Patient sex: F
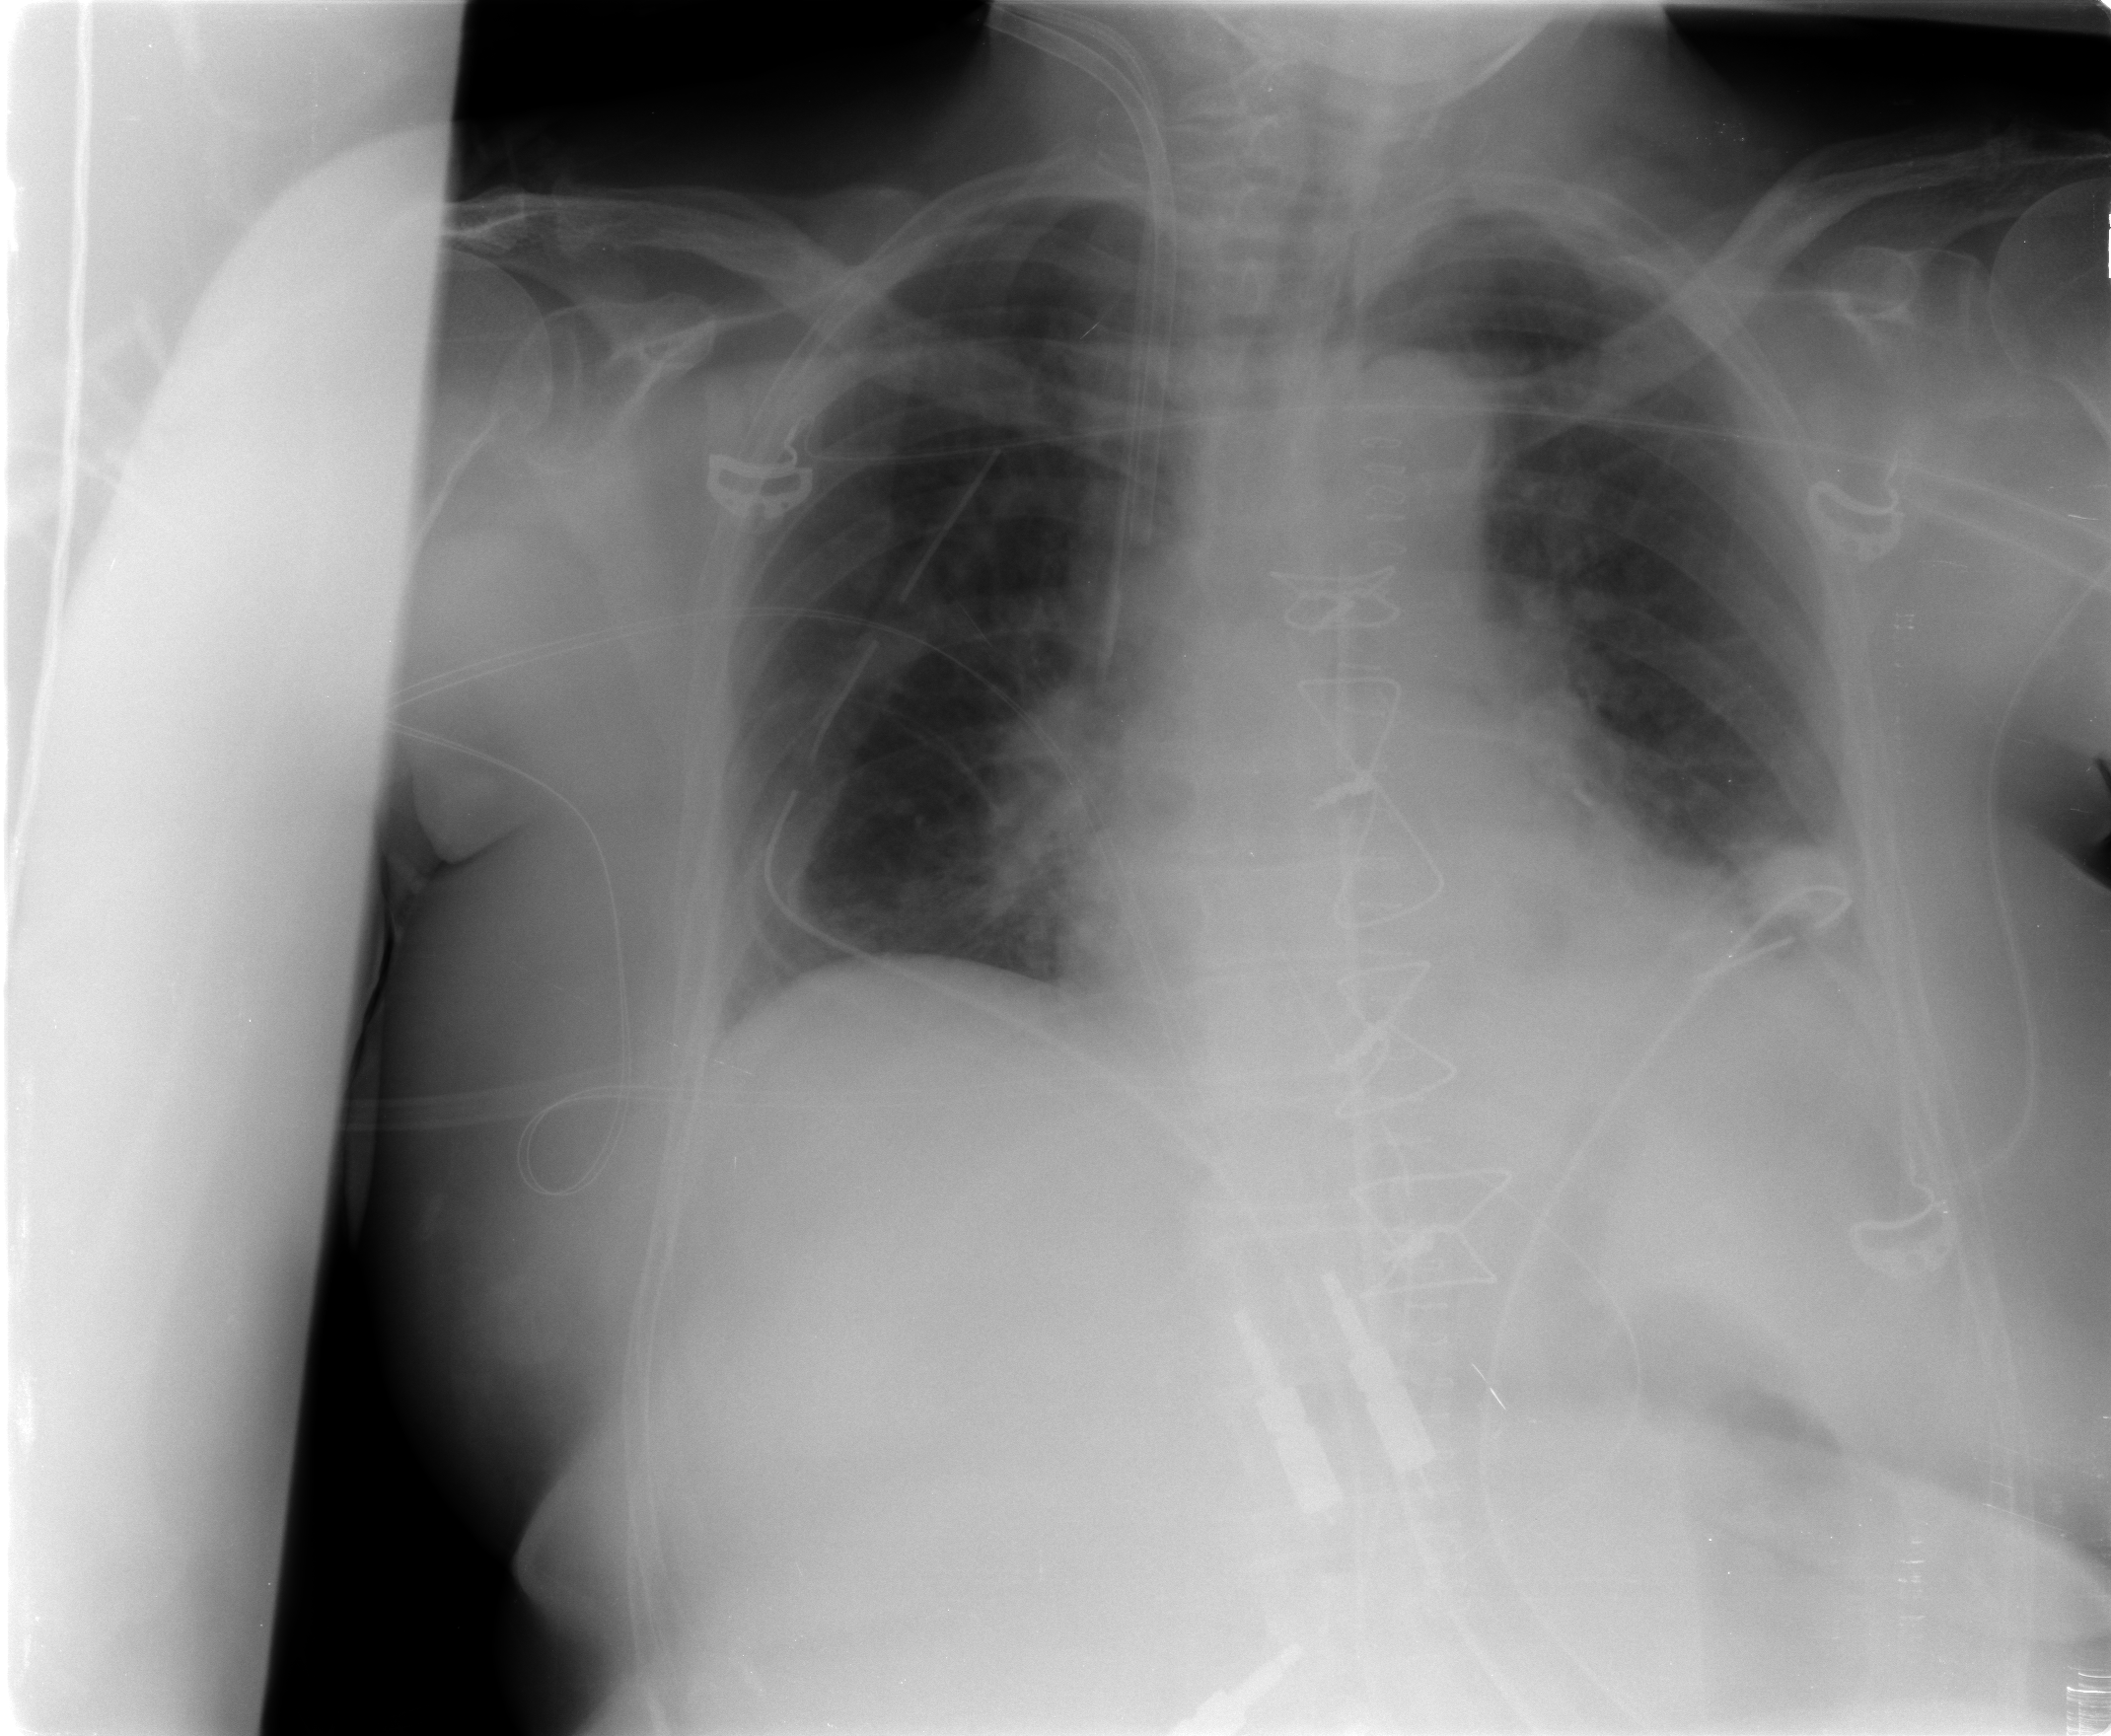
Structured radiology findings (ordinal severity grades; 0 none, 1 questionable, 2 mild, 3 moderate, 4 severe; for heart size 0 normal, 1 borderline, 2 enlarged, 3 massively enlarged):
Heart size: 0
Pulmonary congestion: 2
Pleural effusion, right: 0
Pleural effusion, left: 2
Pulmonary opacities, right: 0
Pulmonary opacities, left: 0
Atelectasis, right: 2
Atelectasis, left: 2